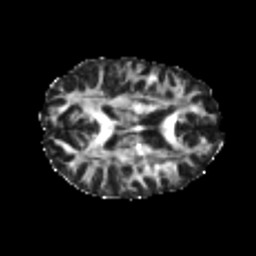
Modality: FA
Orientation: axial
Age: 26
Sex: female
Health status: healthy
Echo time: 0.074 s